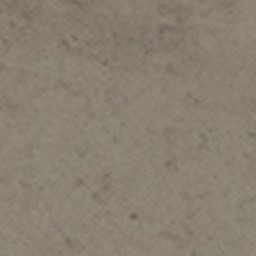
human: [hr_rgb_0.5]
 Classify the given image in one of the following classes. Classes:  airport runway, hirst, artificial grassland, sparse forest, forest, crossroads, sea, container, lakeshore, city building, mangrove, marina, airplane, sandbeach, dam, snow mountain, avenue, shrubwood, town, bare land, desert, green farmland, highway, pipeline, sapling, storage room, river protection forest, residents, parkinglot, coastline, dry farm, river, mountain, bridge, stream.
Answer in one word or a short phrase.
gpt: bare land